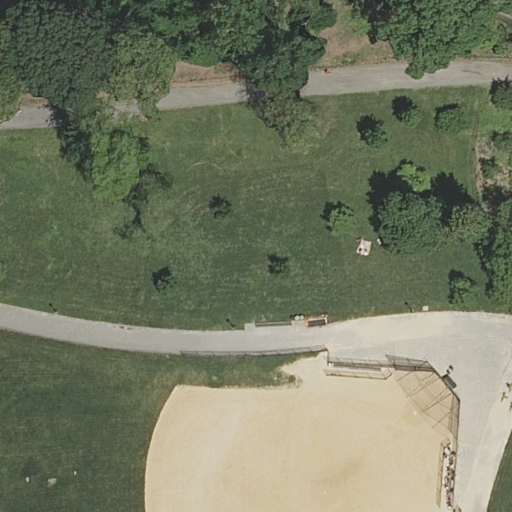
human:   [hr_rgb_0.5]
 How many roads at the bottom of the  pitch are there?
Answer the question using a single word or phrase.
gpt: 0

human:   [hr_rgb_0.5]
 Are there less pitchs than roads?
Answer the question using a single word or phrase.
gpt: yes

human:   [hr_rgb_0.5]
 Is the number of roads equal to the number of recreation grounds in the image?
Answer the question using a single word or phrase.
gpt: no

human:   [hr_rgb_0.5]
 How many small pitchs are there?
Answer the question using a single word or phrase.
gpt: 0

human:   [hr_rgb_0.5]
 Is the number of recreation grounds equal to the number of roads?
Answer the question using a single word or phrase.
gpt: no

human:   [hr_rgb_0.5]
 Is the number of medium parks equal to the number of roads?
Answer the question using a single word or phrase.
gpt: no

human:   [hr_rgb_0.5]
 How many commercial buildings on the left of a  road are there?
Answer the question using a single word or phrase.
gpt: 0

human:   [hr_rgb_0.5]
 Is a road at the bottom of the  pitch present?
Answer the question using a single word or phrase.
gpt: no

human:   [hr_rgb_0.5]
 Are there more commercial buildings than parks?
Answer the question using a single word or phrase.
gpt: no

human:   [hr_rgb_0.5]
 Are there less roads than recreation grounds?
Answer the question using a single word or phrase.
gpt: no

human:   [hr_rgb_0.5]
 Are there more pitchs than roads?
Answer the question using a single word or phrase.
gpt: no

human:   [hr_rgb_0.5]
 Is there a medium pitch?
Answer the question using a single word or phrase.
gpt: no

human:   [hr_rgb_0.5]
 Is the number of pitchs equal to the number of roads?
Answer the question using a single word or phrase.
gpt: no

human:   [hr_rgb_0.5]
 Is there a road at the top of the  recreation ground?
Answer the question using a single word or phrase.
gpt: yes

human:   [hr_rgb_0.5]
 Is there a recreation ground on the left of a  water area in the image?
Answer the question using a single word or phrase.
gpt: no

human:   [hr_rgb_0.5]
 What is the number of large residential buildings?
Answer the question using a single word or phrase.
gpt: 0

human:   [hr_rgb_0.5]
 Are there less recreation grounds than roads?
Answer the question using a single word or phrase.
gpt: yes

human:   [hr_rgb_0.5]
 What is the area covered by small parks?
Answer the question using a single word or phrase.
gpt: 0m2

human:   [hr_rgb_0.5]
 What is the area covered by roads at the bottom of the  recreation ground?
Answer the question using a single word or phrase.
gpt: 0m2

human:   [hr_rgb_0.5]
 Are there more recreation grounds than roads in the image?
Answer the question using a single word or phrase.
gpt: no

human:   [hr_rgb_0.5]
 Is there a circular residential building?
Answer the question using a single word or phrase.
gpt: no

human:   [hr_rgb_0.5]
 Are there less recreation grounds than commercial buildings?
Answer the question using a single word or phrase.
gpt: no

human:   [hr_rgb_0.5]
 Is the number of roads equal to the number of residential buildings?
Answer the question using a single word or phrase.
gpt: no

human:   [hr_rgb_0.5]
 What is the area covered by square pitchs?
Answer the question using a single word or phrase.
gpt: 0m2

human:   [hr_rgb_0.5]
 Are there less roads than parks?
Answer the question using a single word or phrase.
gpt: no

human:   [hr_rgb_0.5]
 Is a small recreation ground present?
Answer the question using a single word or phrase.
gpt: no

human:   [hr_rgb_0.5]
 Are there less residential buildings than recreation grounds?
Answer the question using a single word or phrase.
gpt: yes

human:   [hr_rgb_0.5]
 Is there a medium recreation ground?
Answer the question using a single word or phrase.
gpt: no

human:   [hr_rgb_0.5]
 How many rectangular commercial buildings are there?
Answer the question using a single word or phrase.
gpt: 0

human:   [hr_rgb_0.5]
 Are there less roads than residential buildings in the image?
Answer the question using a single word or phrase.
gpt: no

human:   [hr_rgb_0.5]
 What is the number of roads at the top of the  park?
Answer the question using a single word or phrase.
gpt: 0

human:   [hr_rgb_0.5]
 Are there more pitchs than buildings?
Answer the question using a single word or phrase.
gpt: yes

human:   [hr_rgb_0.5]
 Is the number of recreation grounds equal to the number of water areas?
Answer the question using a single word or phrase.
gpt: no

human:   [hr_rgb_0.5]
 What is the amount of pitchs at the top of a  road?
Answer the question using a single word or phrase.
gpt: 0

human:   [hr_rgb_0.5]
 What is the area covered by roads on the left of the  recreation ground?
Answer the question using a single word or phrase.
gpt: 0m2

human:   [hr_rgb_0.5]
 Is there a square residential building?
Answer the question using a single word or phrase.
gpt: no